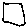
Label: square